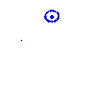
Particle: kaon